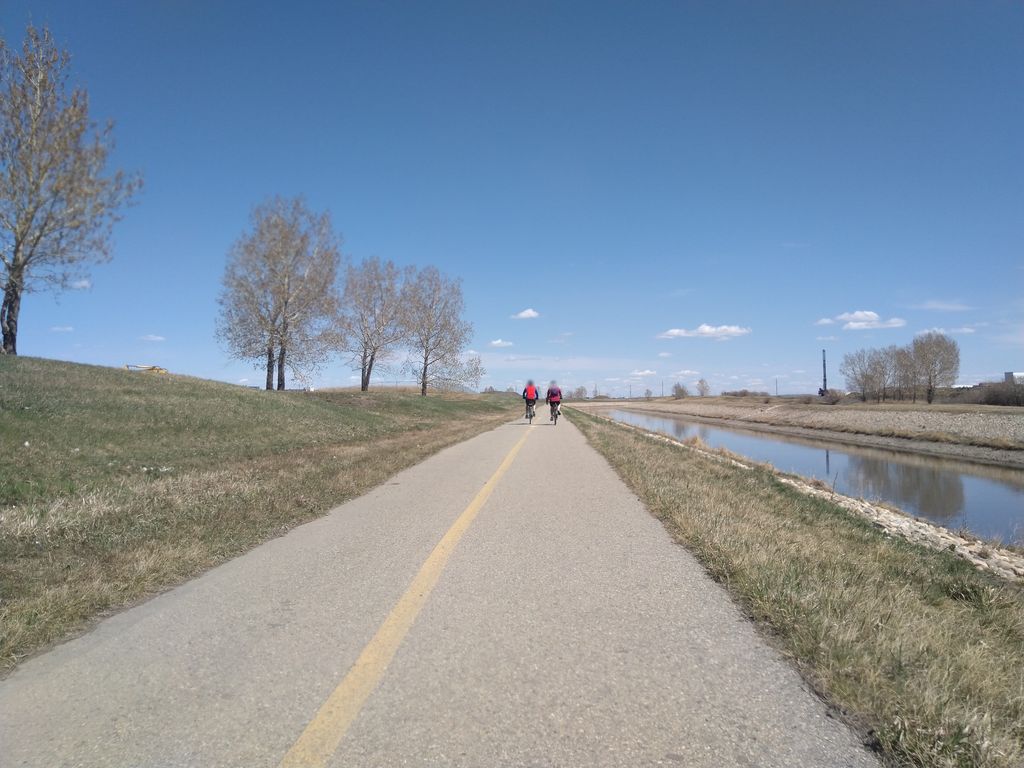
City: calgary